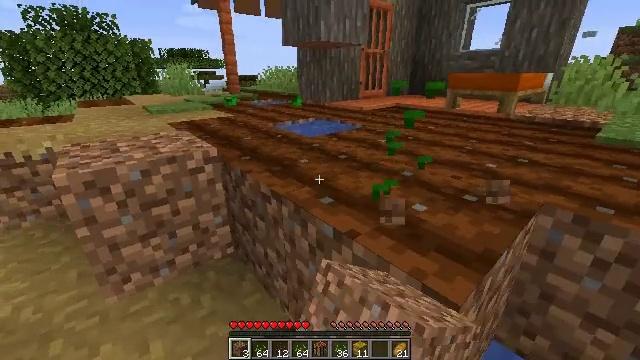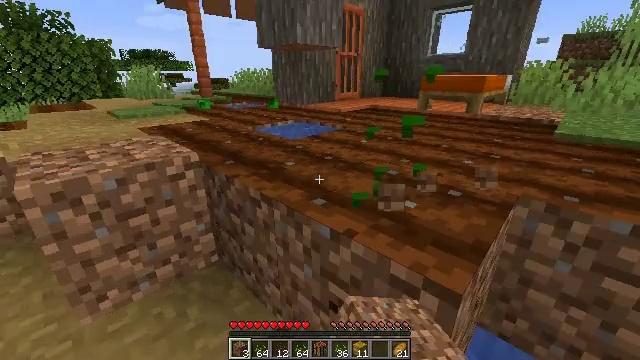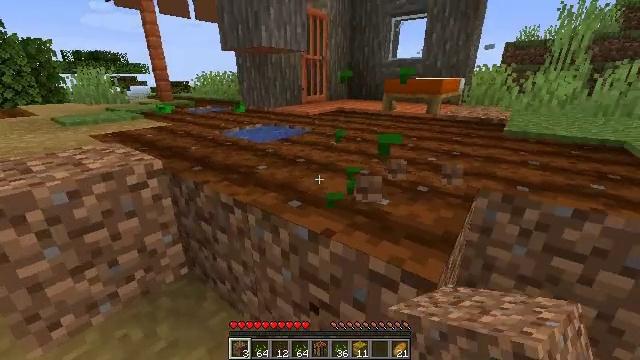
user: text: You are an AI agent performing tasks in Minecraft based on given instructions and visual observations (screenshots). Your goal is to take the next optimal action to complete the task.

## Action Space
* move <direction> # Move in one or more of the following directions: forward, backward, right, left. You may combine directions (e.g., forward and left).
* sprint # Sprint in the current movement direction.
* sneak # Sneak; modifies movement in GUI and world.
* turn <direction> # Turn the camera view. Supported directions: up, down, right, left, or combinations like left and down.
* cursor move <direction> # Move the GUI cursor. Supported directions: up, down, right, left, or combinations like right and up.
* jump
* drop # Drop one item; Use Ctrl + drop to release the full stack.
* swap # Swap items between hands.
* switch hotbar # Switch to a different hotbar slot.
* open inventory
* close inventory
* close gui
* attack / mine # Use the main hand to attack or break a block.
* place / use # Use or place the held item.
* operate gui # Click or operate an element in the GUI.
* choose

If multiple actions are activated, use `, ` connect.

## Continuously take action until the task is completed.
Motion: motion action
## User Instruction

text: Break the melon stem to clear space.
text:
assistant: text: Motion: turn right, attack / mine
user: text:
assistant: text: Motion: turn right, attack / mine
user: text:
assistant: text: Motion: attack / mine